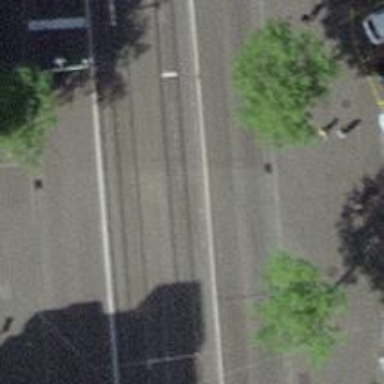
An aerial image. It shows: Tram stop for public transport.